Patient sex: M
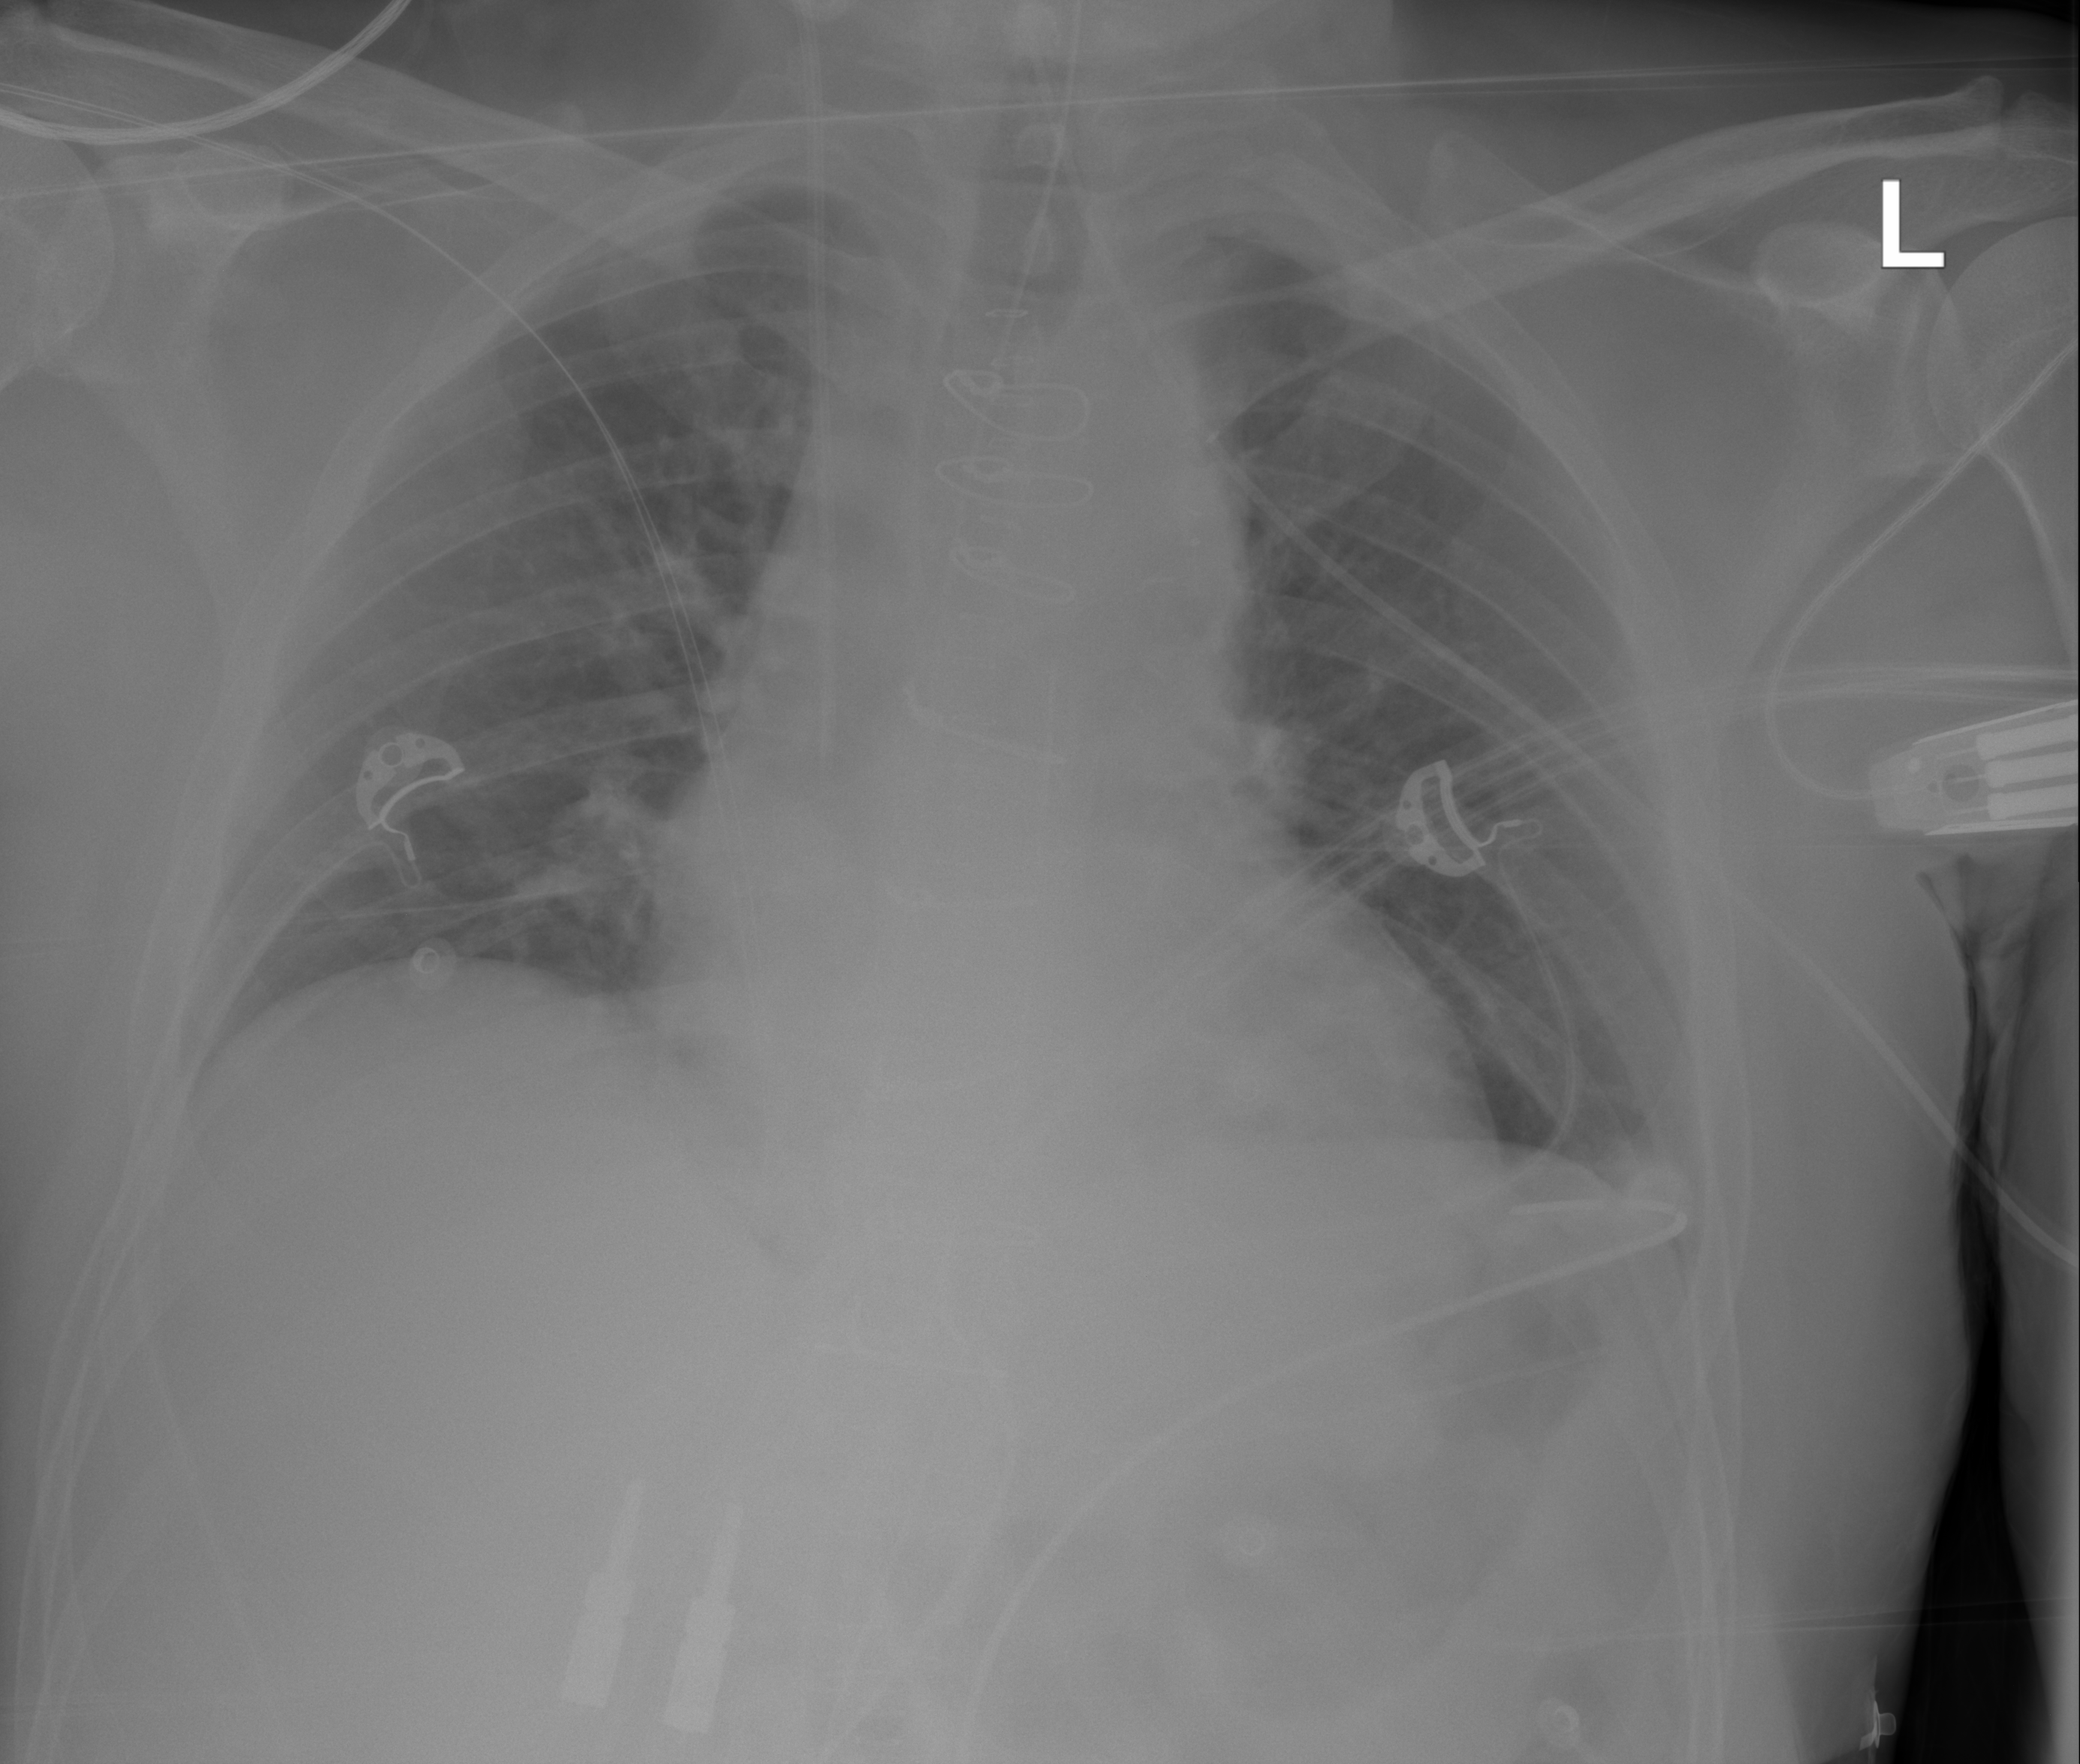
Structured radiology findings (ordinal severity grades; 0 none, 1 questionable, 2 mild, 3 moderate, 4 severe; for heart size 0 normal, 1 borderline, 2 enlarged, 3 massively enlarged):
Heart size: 1
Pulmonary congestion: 2
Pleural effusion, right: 1
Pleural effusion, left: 1
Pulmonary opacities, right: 0
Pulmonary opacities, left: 0
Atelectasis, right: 2
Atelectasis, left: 2